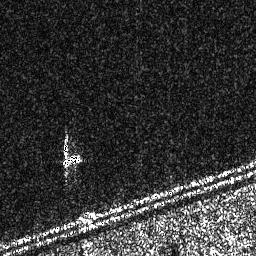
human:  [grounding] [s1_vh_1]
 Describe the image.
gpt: In the satellite image, there is  <ref>1 medium ship </ref> <box>[[22, 54, 32, 66, 0]]</box> located at left.